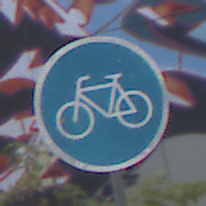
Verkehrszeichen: Radweg
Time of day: MorningAfternoon
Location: Outdoor (Urban)
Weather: PartlyCloudy
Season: NotSpecified
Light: Natural